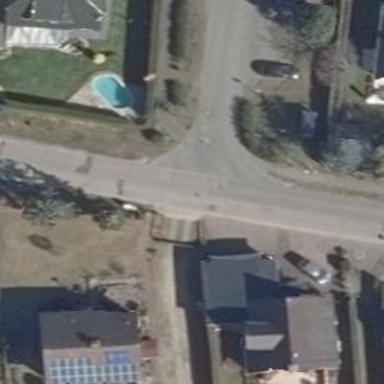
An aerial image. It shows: Residential road.